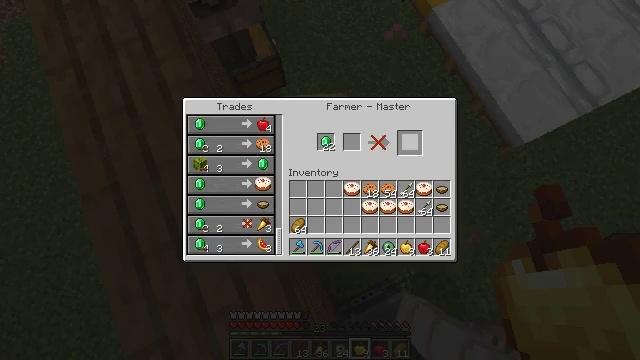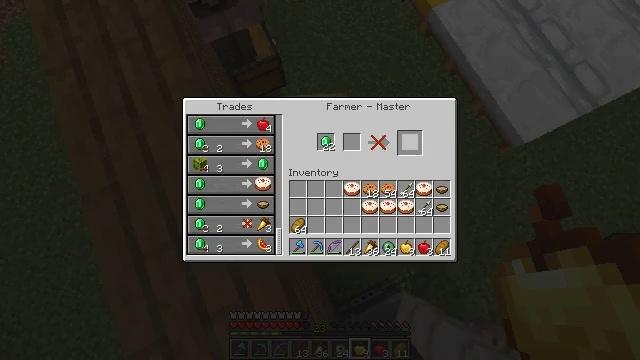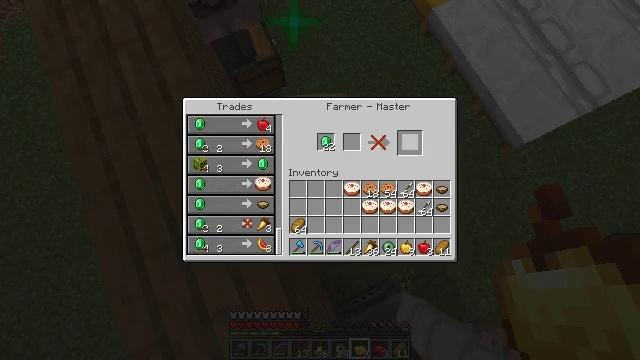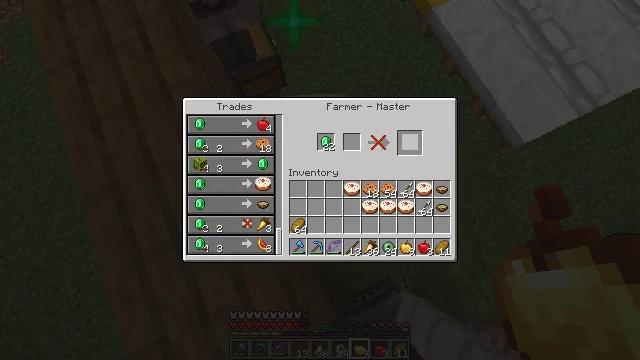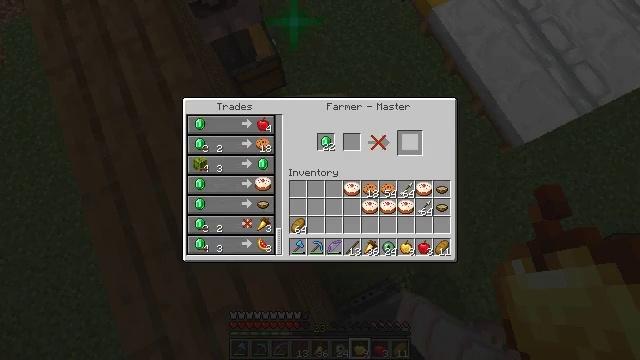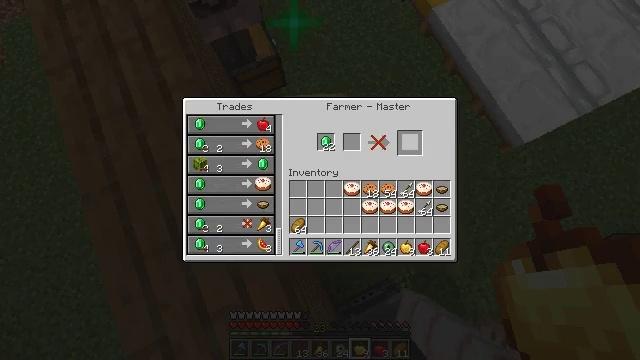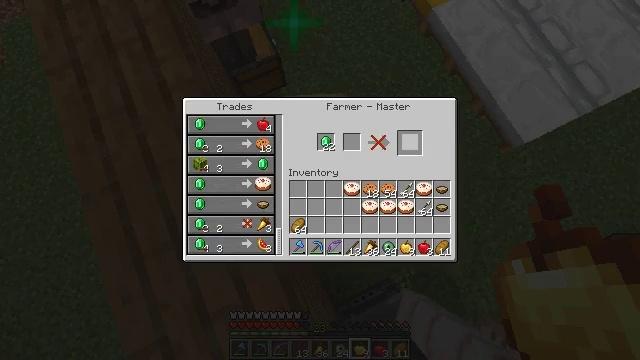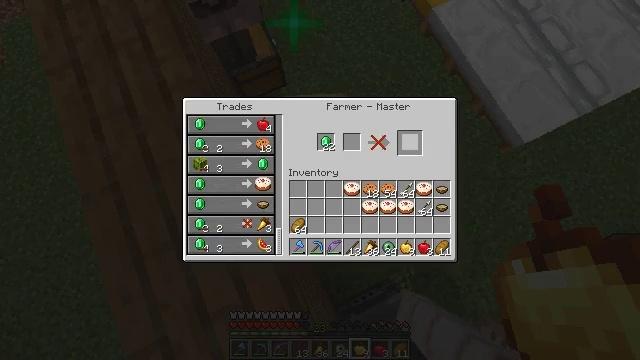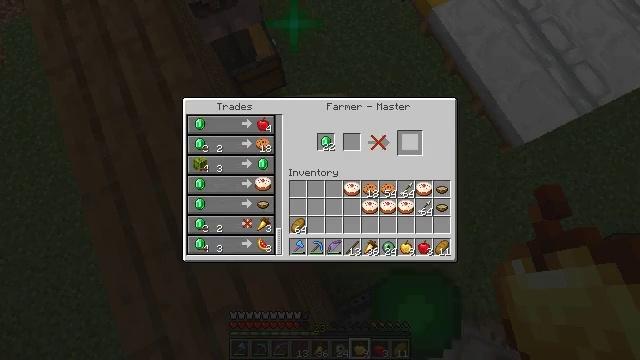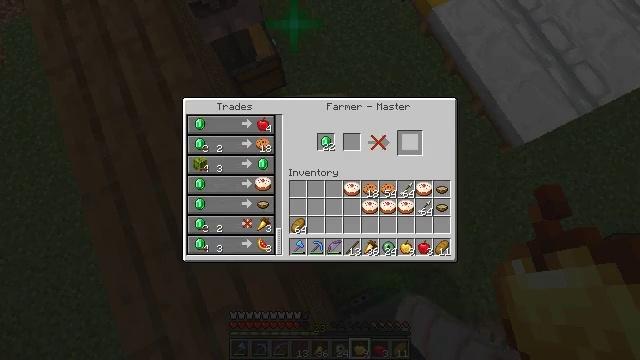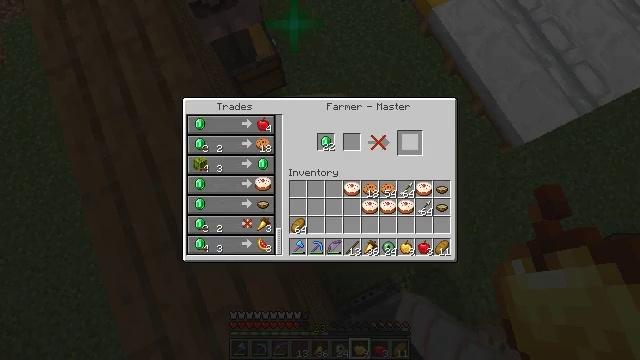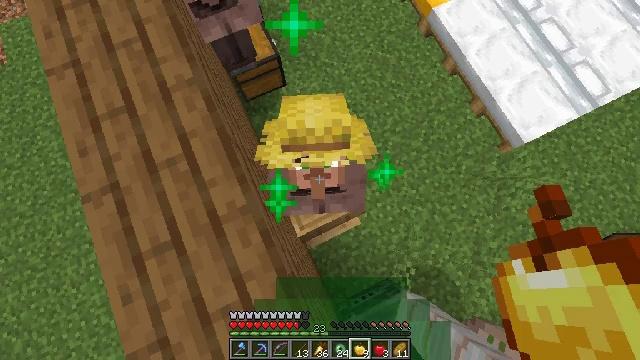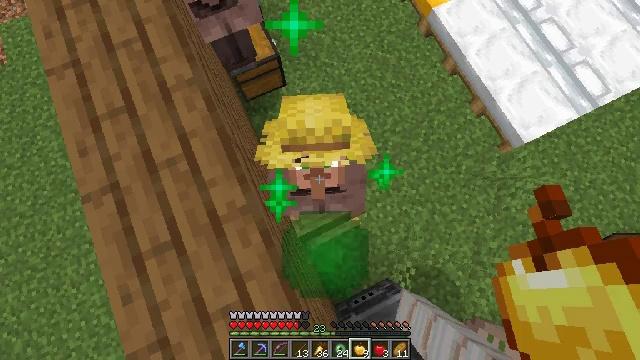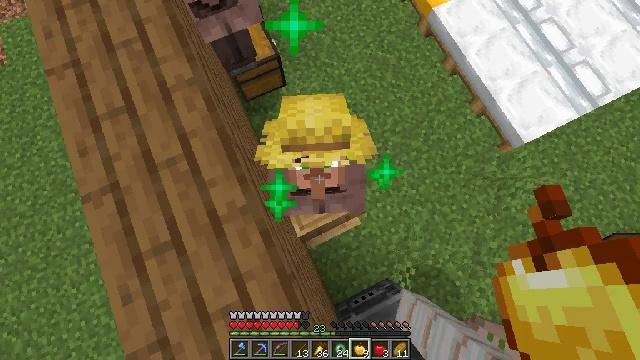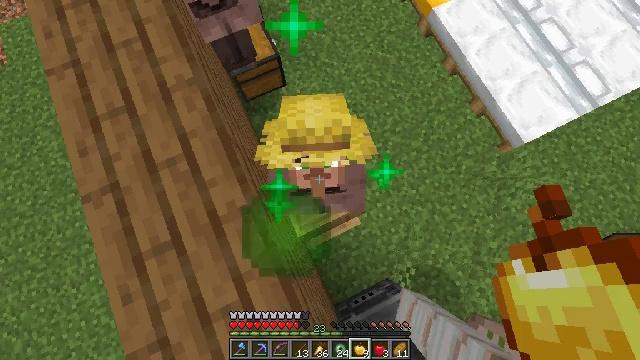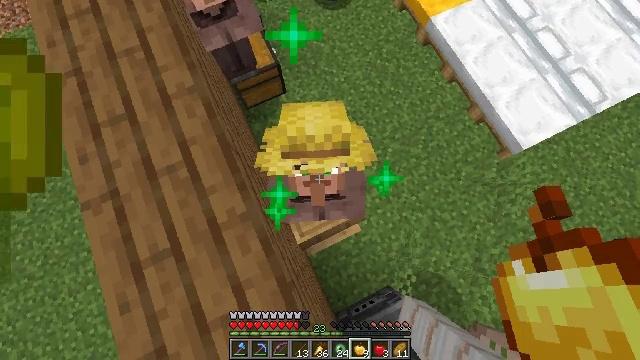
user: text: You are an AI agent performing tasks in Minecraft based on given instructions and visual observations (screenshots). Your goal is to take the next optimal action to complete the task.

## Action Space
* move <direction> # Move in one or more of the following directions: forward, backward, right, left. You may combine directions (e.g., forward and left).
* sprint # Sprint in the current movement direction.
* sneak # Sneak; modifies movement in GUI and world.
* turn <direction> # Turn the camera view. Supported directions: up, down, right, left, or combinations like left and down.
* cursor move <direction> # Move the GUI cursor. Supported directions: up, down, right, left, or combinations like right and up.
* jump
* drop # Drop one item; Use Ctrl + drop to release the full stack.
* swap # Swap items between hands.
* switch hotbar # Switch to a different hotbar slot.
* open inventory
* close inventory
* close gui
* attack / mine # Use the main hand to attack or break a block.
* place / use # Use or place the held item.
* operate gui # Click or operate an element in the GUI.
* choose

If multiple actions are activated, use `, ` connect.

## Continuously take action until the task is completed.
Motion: motion action
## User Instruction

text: Remove a cake from the inventory.
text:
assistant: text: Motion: sneak, open gui
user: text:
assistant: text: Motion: sneak
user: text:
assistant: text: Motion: sneak
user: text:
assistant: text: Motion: sneak
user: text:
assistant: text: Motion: sneak
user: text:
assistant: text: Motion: sneak
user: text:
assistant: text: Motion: sneak
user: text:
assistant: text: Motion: no_op
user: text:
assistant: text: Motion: no_op
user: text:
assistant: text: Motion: no_op
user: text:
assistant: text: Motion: no_op
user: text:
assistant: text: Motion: close gui
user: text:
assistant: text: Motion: no_op
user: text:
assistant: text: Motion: no_op
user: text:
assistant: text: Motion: turn up
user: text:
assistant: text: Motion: no_op
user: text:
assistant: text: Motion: no_op
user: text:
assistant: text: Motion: no_op
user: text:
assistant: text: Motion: no_op
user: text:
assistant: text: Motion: no_op
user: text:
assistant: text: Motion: turn up
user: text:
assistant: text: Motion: turn up
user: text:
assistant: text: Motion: turn left and up
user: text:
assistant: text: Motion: turn left and up
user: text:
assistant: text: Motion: turn left and up
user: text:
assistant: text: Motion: turn left
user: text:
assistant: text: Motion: no_op
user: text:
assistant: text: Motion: no_op
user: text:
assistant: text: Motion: no_op
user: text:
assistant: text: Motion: turn left and up